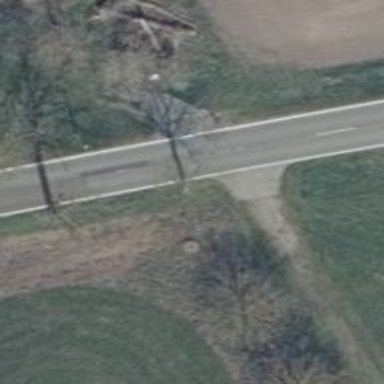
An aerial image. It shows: Secondary road with asphalt surface.